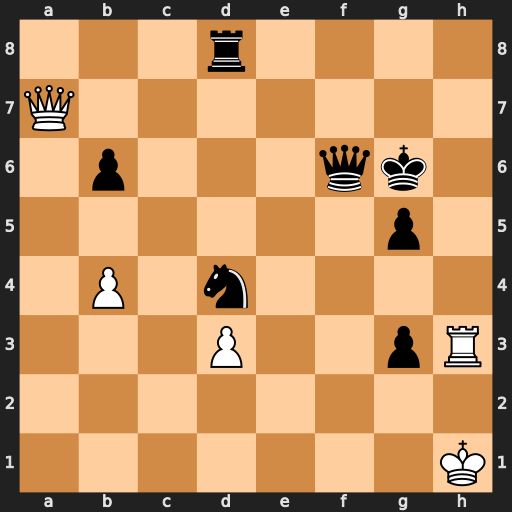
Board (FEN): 3r4/Q7/1p3qk1/6p1/1P1n4/3P2pR/8/7K
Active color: w
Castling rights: -
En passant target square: -
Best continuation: Qh7#